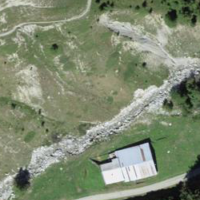
EUNIS habitat code: 26
Species observed at this site:
Oxytropis campestris
Rumex alpinus